Interaction volume radius: 5 \u00c5
Interaction volume height: 30 \u00c5
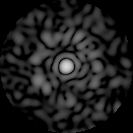
Disorder parameter: 0.8217